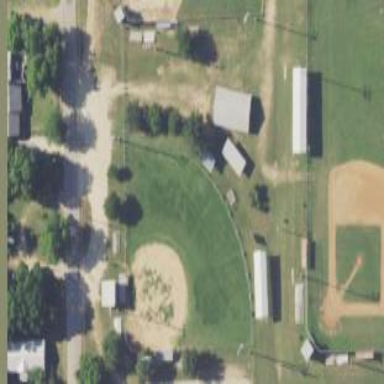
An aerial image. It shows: Softball pitch for leisure land activities.